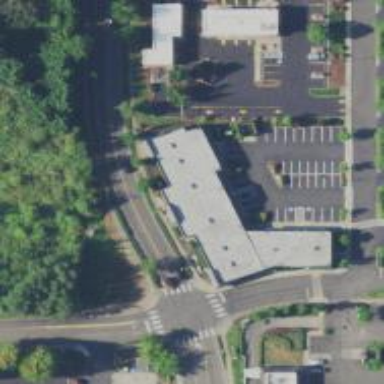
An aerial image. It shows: Healthcare clinic is depicted in the image.